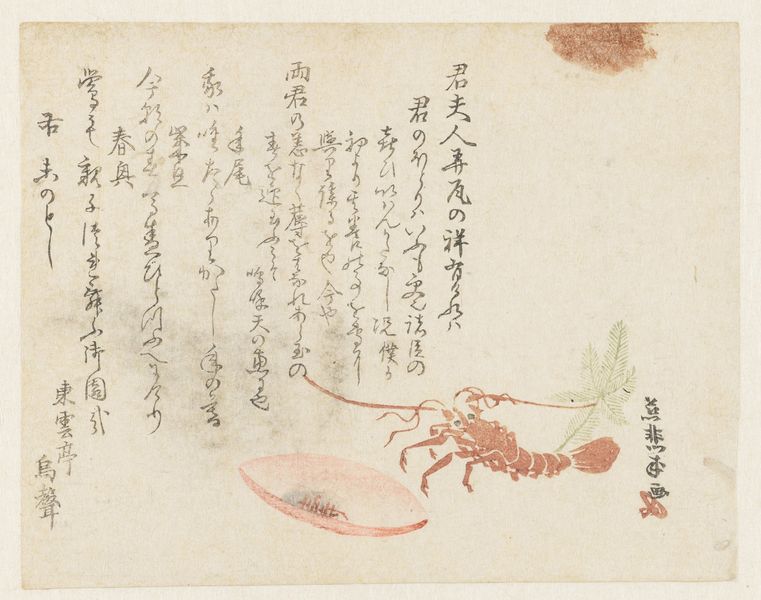
Titel: Kreeft met sakekommetje
Künstler: Jihisen
Standort: Amsterdam
Institution: Rijksmuseum
Schlagwörter: weiß, grün, schwarz, zeichen, rot, tier, schale, blatt, pflanze, japan, schrift, japanisch, schriftzeichen, tusche, hummer, druck, tinte, fleck, chinesisch, china, gedicht, muschel, kaligraphie, lobster, shrimps